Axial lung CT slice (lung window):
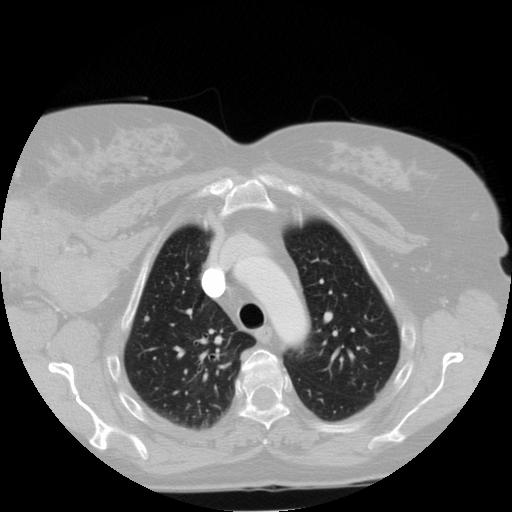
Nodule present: yes
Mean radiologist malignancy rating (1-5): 2.5